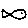
Label: fish